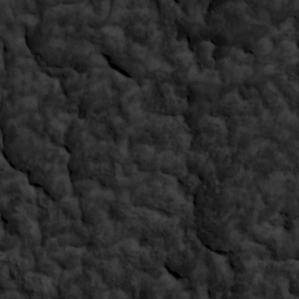
Label: non_frost